Field crop: maize
Growth stage: 2
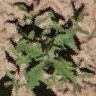
Species: atriplex